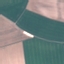
Label: AnnualCrop